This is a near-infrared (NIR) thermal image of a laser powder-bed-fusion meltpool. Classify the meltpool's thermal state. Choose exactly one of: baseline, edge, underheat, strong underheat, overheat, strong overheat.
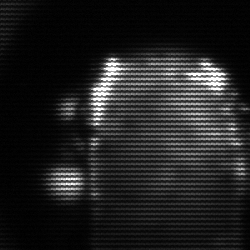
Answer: baseline